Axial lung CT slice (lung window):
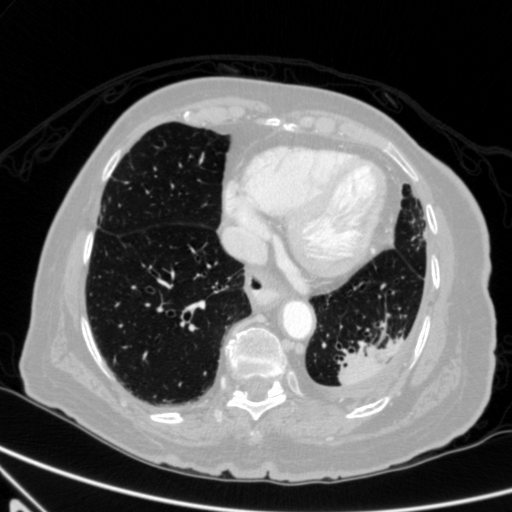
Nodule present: no